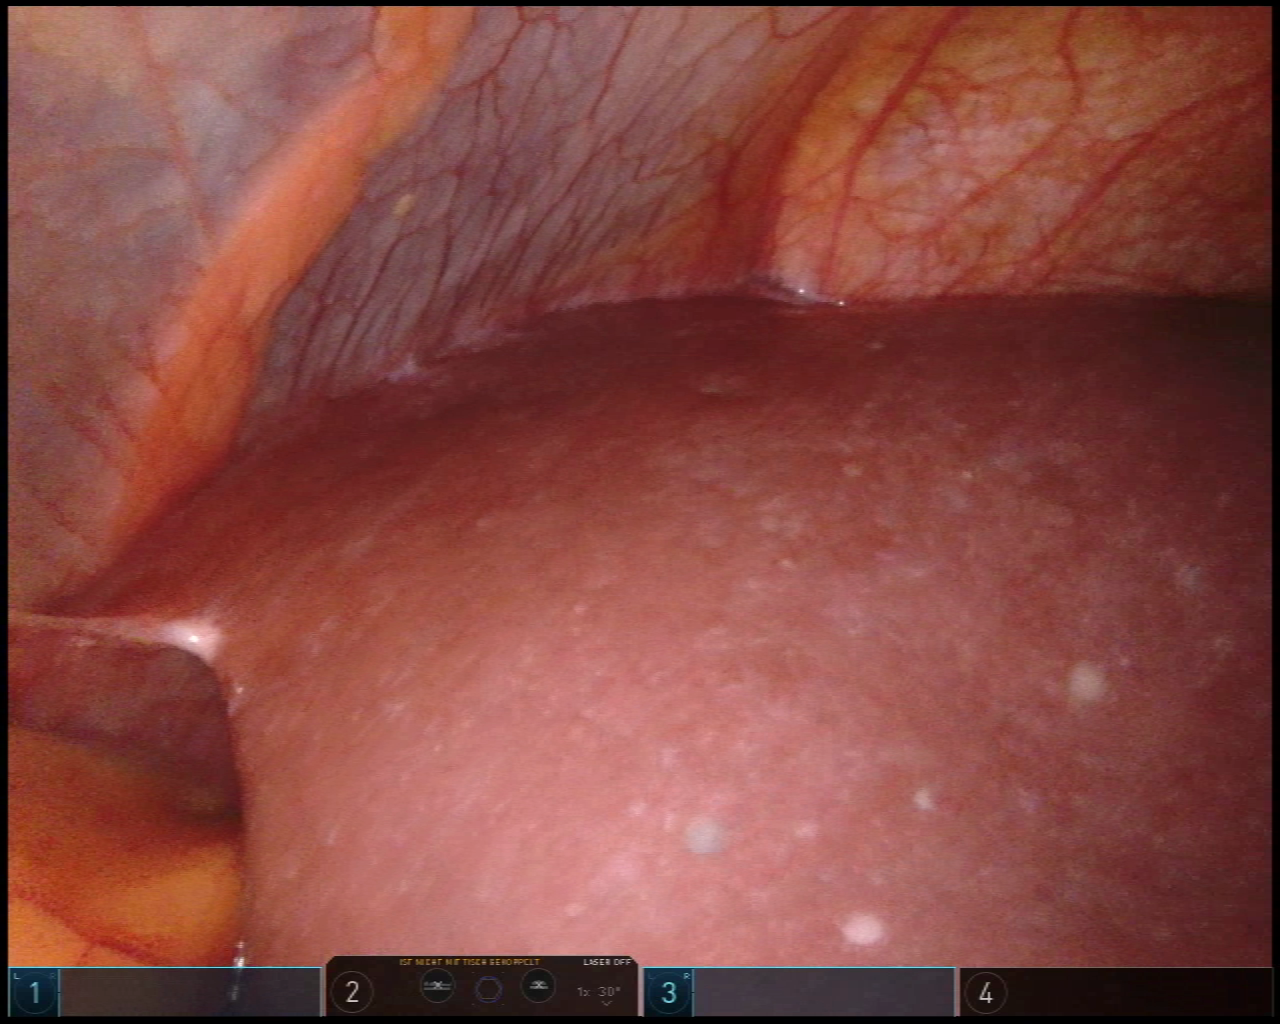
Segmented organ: abdominal_wall
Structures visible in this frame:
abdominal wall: yes
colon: no
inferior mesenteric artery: no
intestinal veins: no
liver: yes
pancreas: no
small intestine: no
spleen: no
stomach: no
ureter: no
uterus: no
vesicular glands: no